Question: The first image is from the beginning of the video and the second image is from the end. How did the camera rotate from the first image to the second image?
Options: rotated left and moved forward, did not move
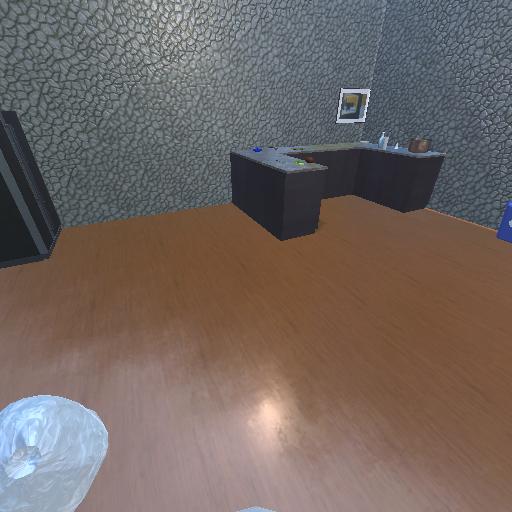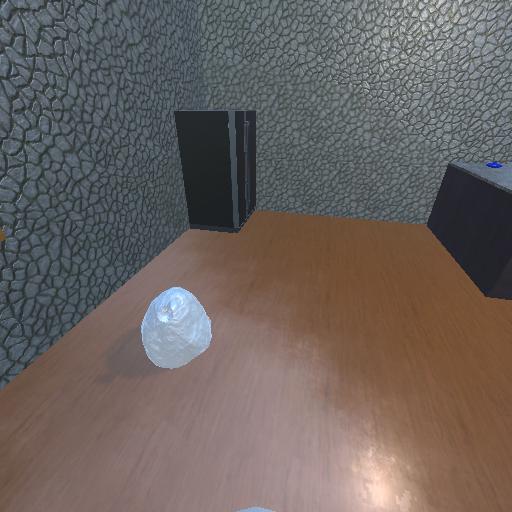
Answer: rotated left and moved forward